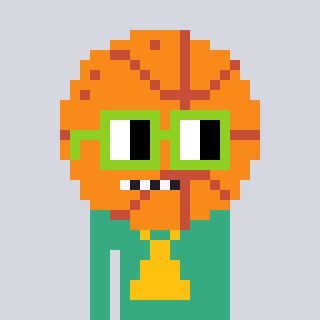
a pixel art character with square light green glasses, a basketball-shaped head and a teal-colored body on a cool background